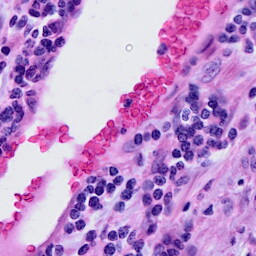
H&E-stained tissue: Cervix